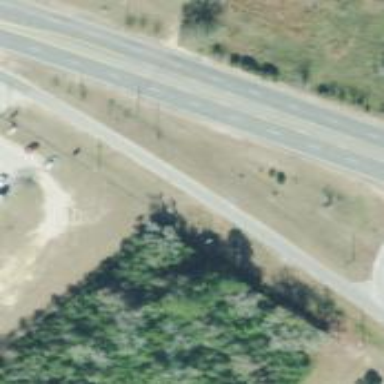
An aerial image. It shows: Asphalt trunk link road.